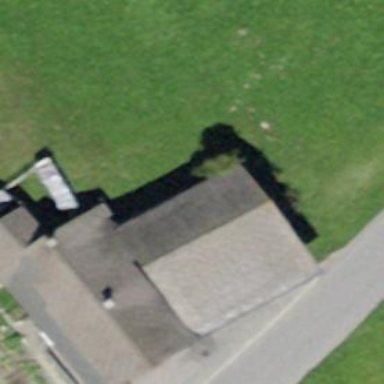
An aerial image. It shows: Building with tiled roof.